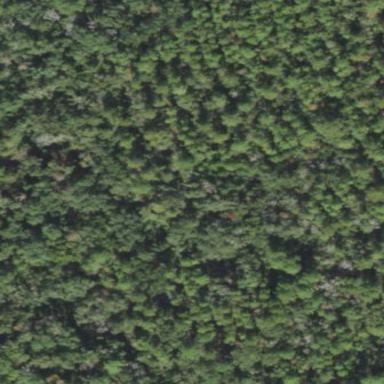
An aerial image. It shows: Forest dominated by needle-leaved trees.